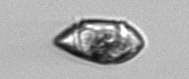
Label: Gyrodinium